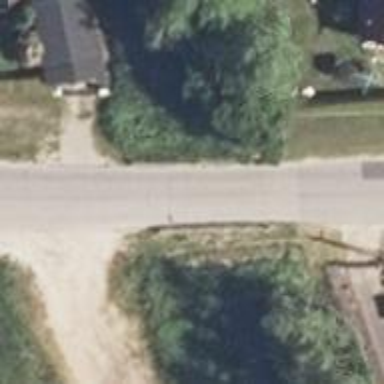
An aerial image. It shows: Tertiary road on bridge with asphalt surface. There are no sidewalks along the road.